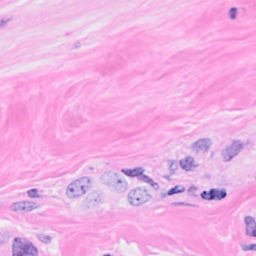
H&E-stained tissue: Breast